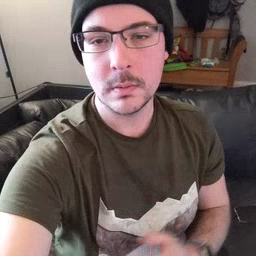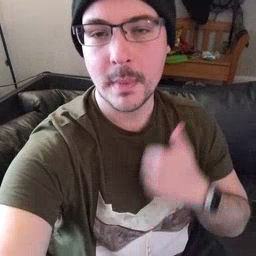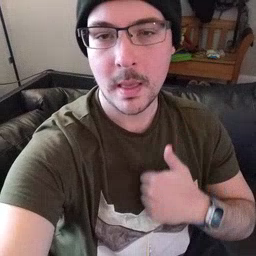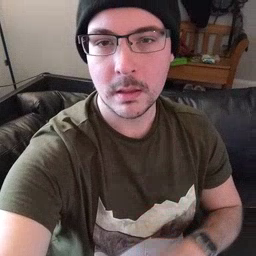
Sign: bath